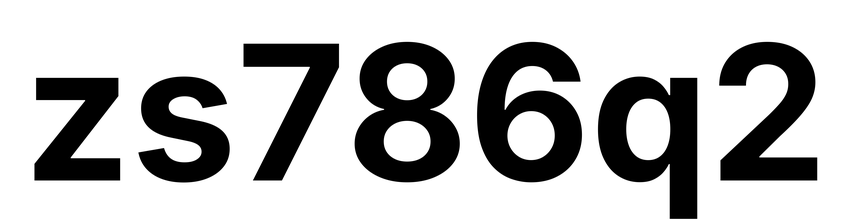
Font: Inter_Bold